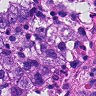
Metastatic tissue present: yes